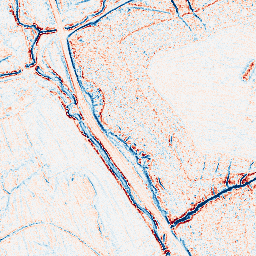
Category: edge_preserving
Decomposition family: anisotropic_diffusion
Decomposition parameters: iterations: 5
kappa: 10
gamma: 0.15
Upsampling method: sinc_hamming
Upsampling parameters: scale: 4
kernel_size: 16
Upsampling scale: 4